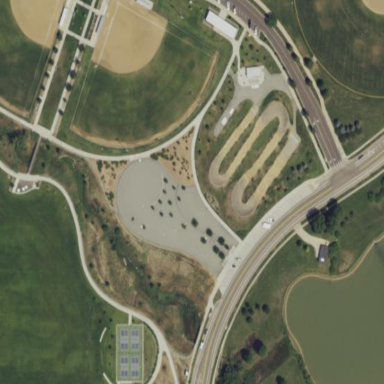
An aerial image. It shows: Dog park enclosed by fence.